Field crop: tomato
Growth stage: 1
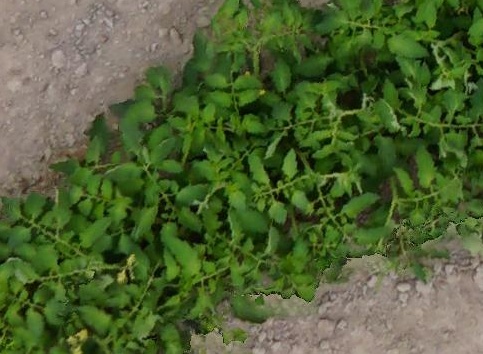
Species: tomato